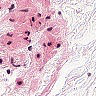
Metastatic tissue present: no